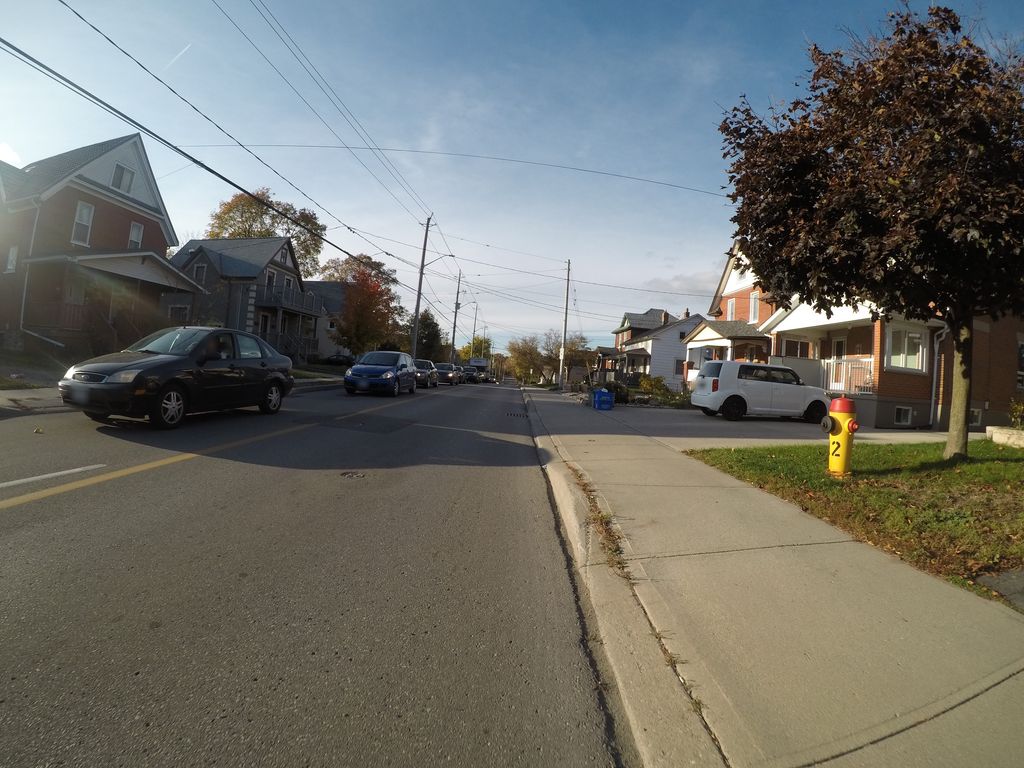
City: kitchener-waterloo